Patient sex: M
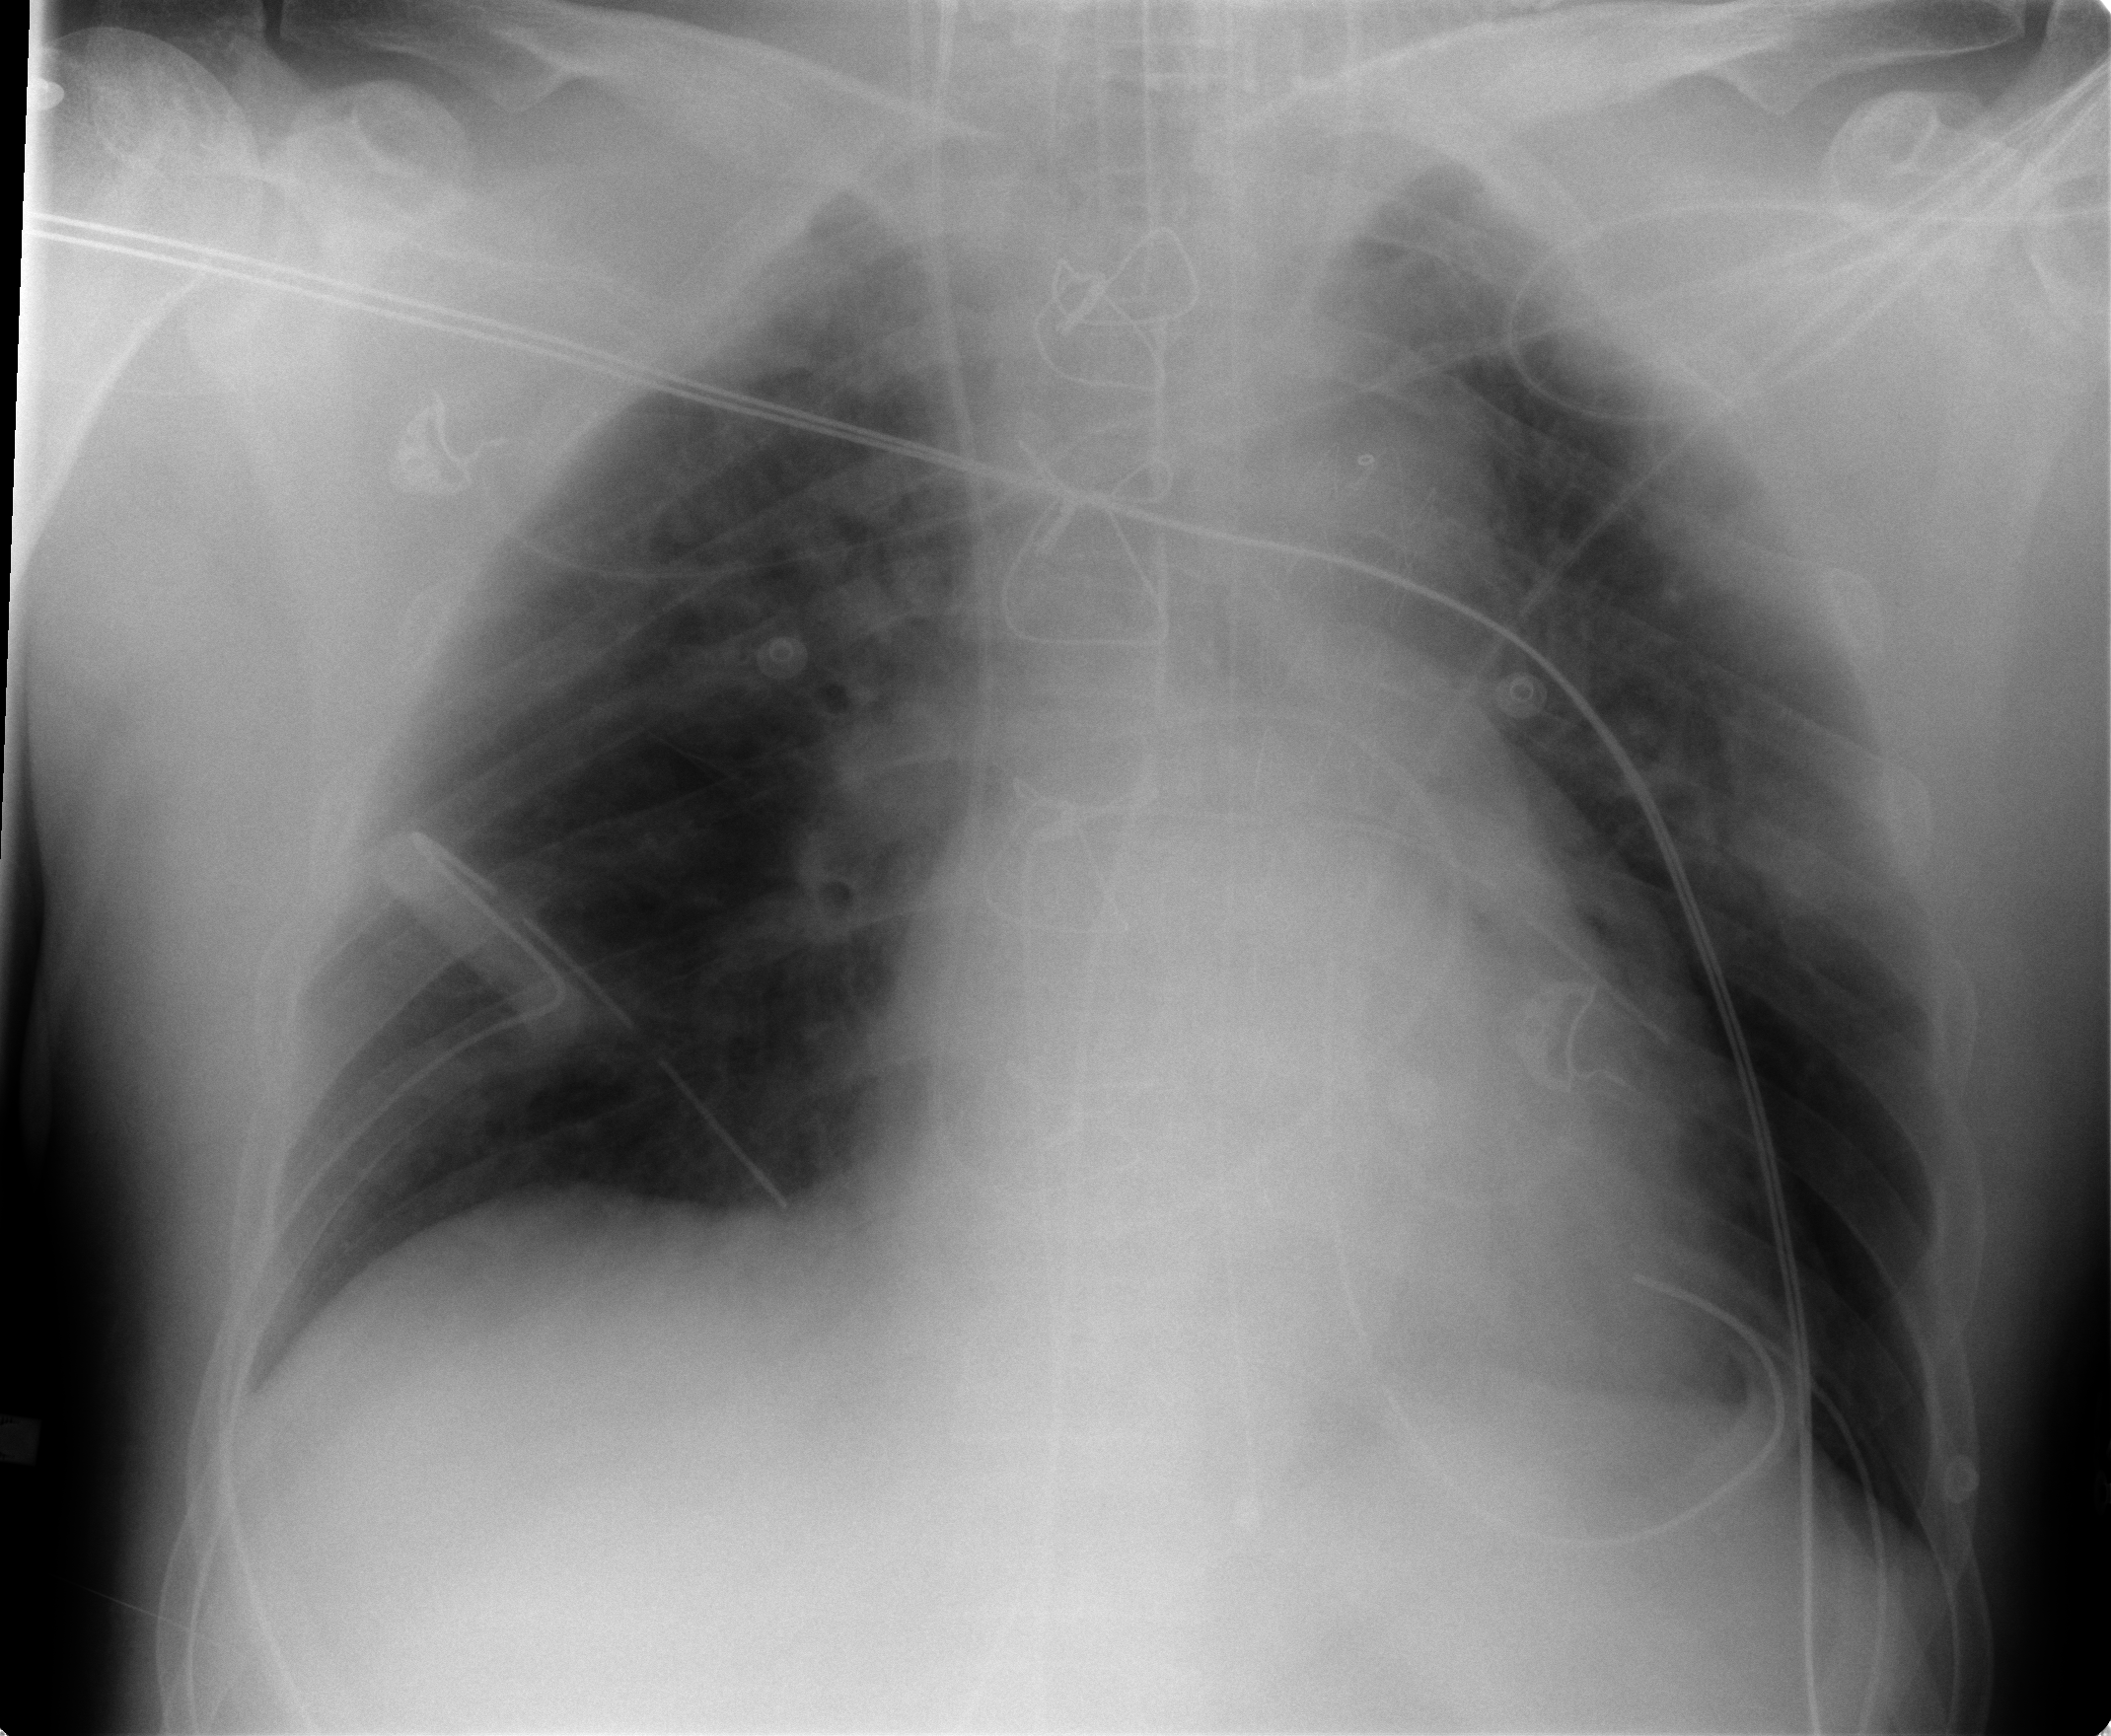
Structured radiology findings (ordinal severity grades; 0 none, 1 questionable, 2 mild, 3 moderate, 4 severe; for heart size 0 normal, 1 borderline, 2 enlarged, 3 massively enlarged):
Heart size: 2
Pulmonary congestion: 2
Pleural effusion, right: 0
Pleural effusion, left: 0
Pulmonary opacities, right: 0
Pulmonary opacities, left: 0
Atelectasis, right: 2
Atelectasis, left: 2